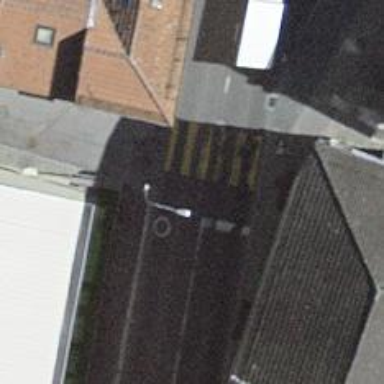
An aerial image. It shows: Bollard.